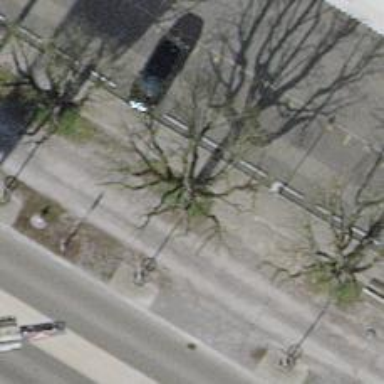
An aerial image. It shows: Avenue of trees.